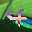
Label: 4